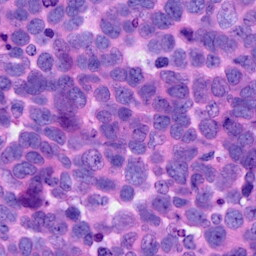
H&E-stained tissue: Ovarian